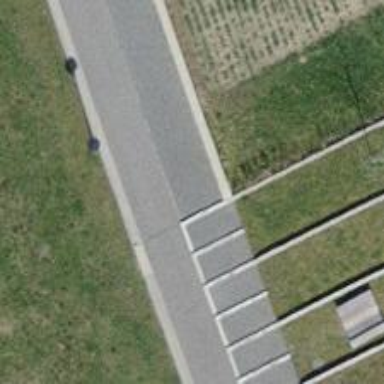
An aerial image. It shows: Concrete wall barrier.